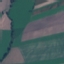
Land use / land cover class: AnnualCrop